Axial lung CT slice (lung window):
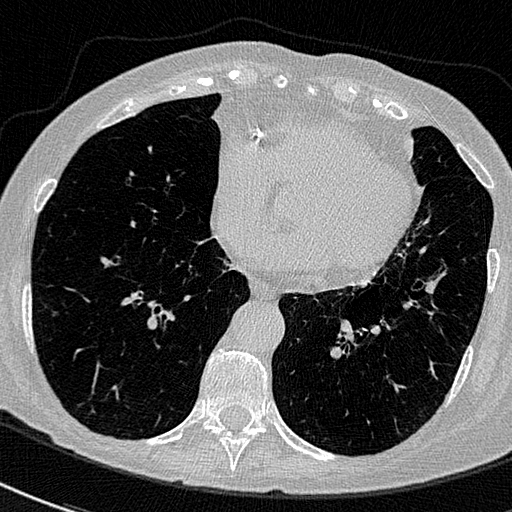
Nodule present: no